Field crop: maize
Growth stage: 2
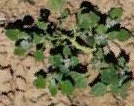
Species: chenopodium